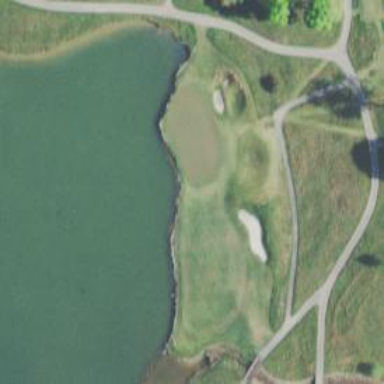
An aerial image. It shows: View of golf hole.